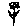
Label: flower